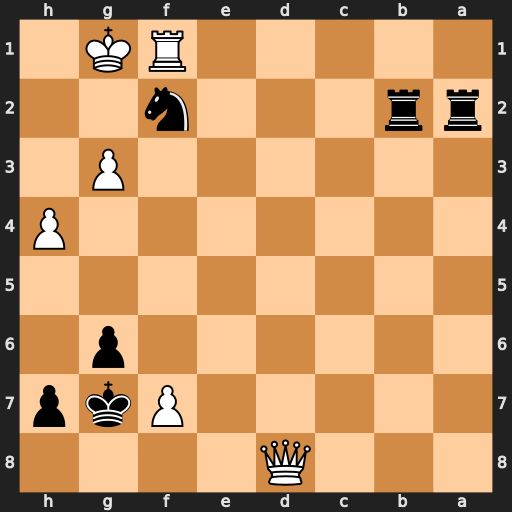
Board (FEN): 3Q4/5Pkp/6p1/8/7P/6P1/rr3n2/5RK1
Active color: b
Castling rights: -
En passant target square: -
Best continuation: Nh3+ Kh1 Rh2#